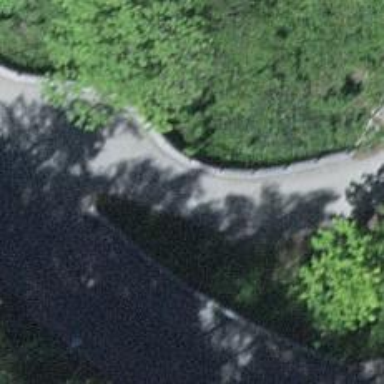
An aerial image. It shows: Unclassified road with paved surface.